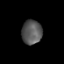
Tissue: prostate
Cell type: Myeloid cells
Senescence score: 0.7494
Nuclear area (px): 475
Mean DAPI intensity: 88.059